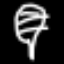
Label: leaf